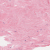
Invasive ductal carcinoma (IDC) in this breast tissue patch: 0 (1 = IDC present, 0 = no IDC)